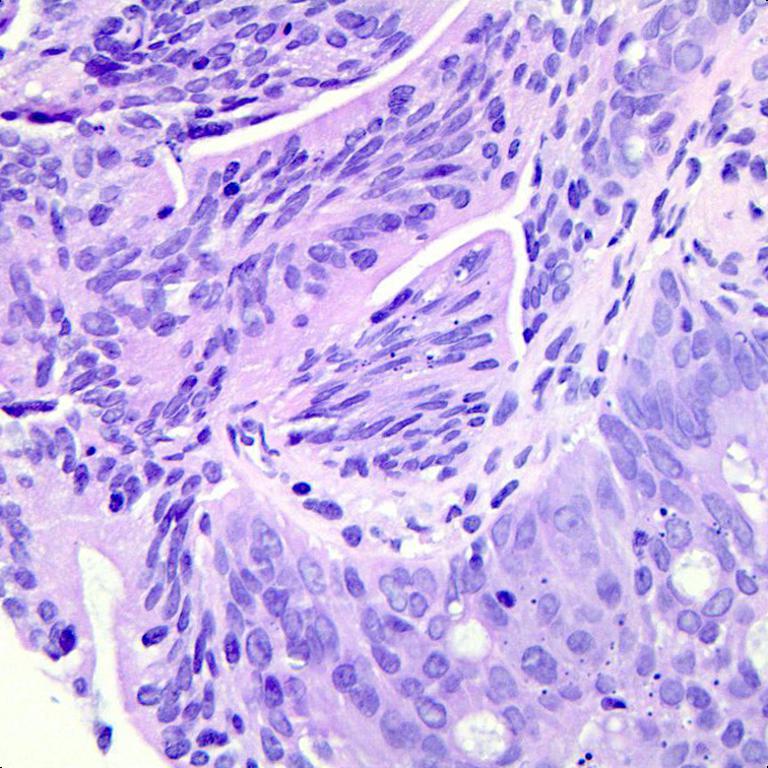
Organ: colon
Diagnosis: adenocarcinomas